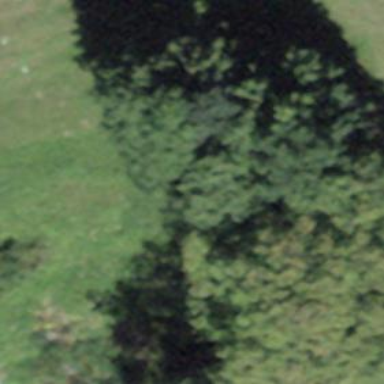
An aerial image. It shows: Forest area.